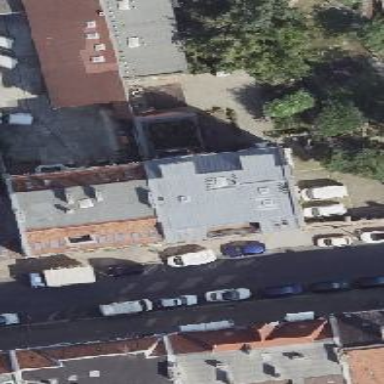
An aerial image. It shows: Apartment building with double saltbox roof shape.